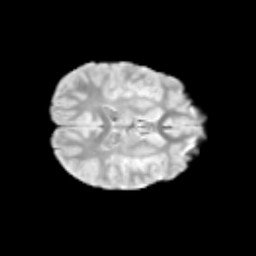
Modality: T2w
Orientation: axial
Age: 11
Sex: male
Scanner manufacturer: siemens
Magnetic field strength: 3 T
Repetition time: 3.8 s
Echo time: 0.07 s